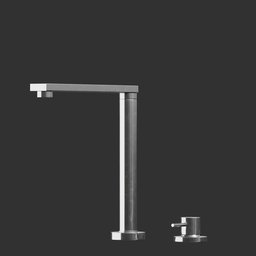
Label: appliances